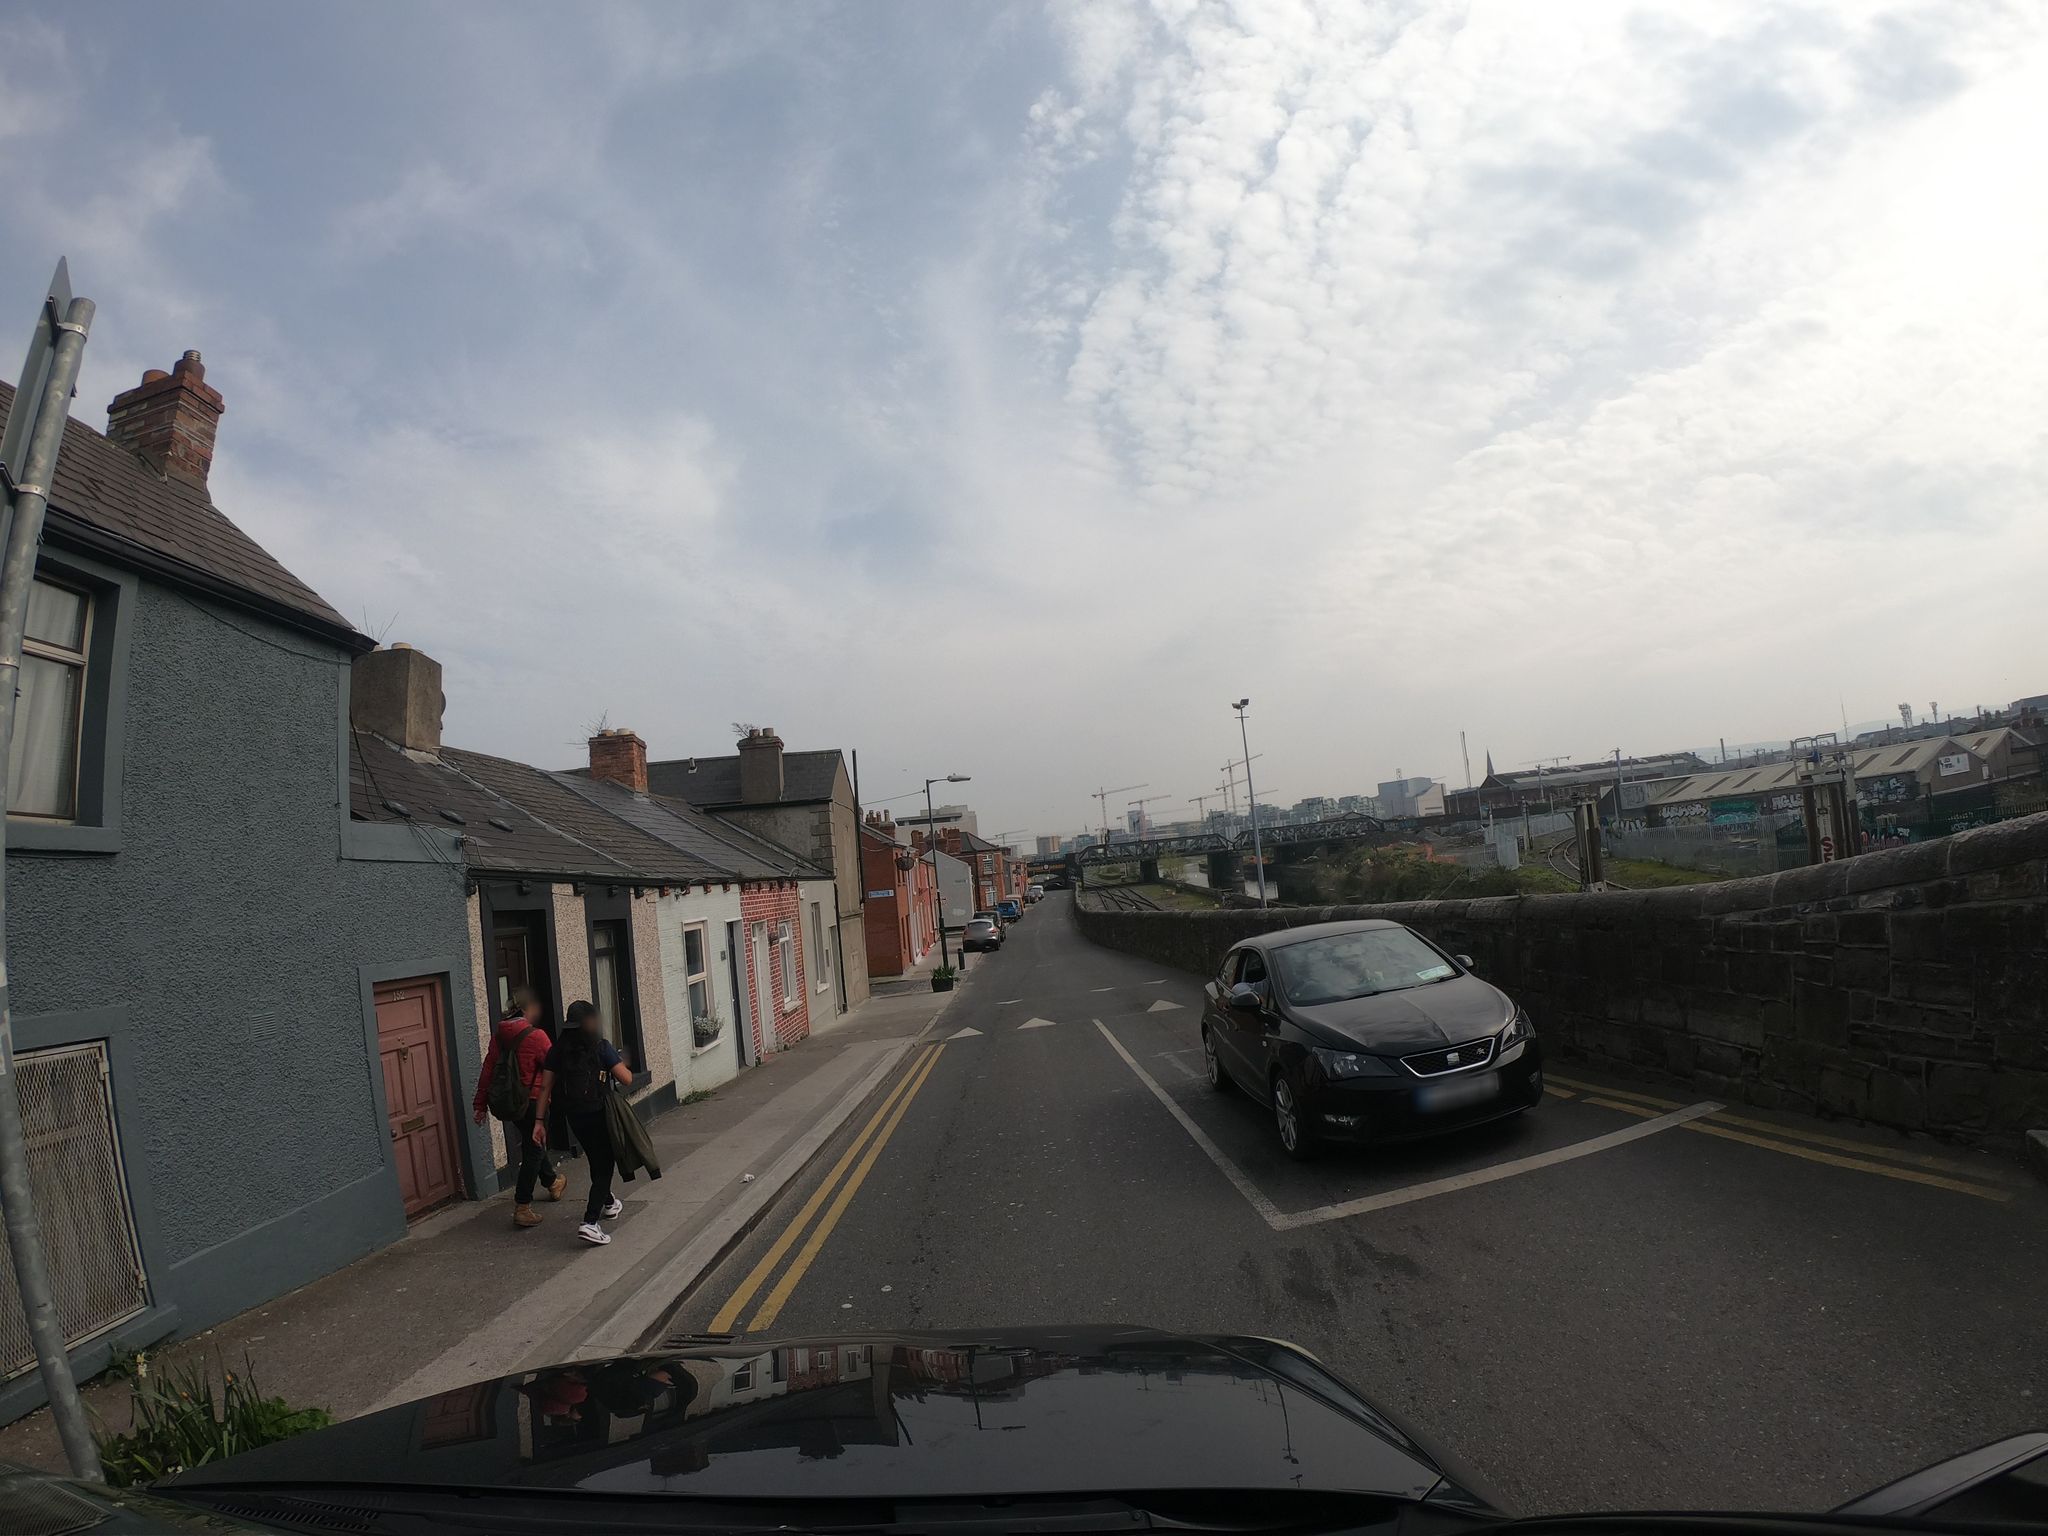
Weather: cloudy
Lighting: day
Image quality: good
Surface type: driving surface
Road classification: residential
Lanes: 2
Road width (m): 3
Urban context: urban centre
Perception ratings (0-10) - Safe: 4.91, Lively: 6.82, Beautiful: 8.14, Boring: 1.56, Depressing: 3.78, Wealthy: 4.55